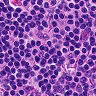
Metastatic tissue present: no